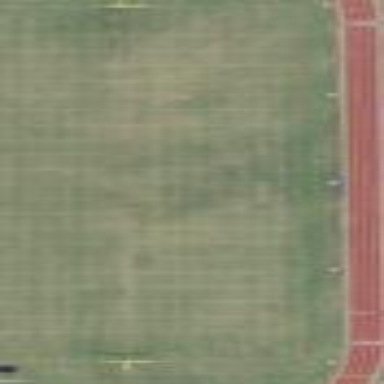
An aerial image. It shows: American football pitch for leisure and sport activities.